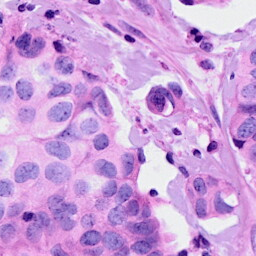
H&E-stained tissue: Breast